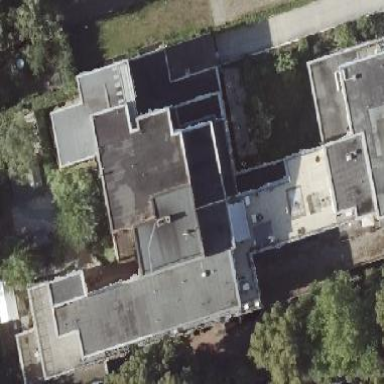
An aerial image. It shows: Nursing home building with flat roof.